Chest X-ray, PA view. Patient: 58 years old, sex M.
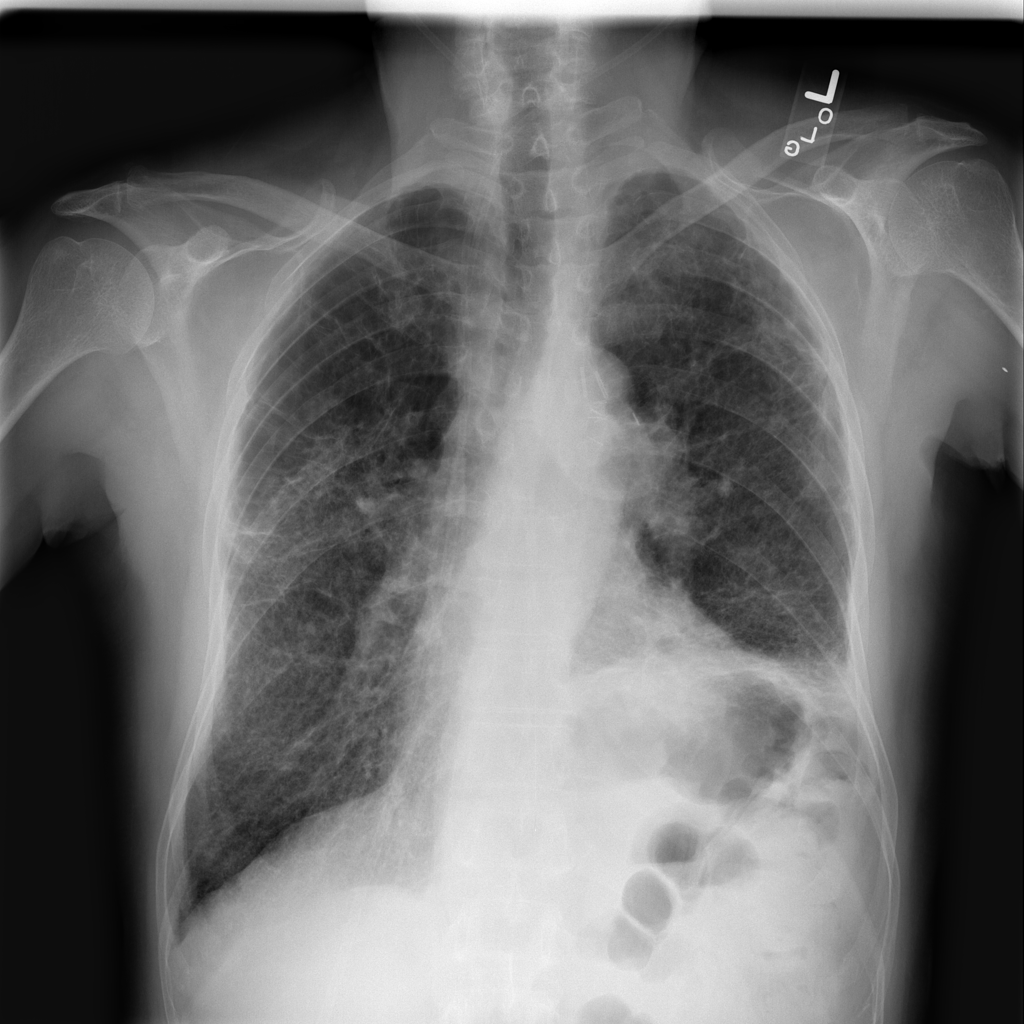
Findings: No Finding